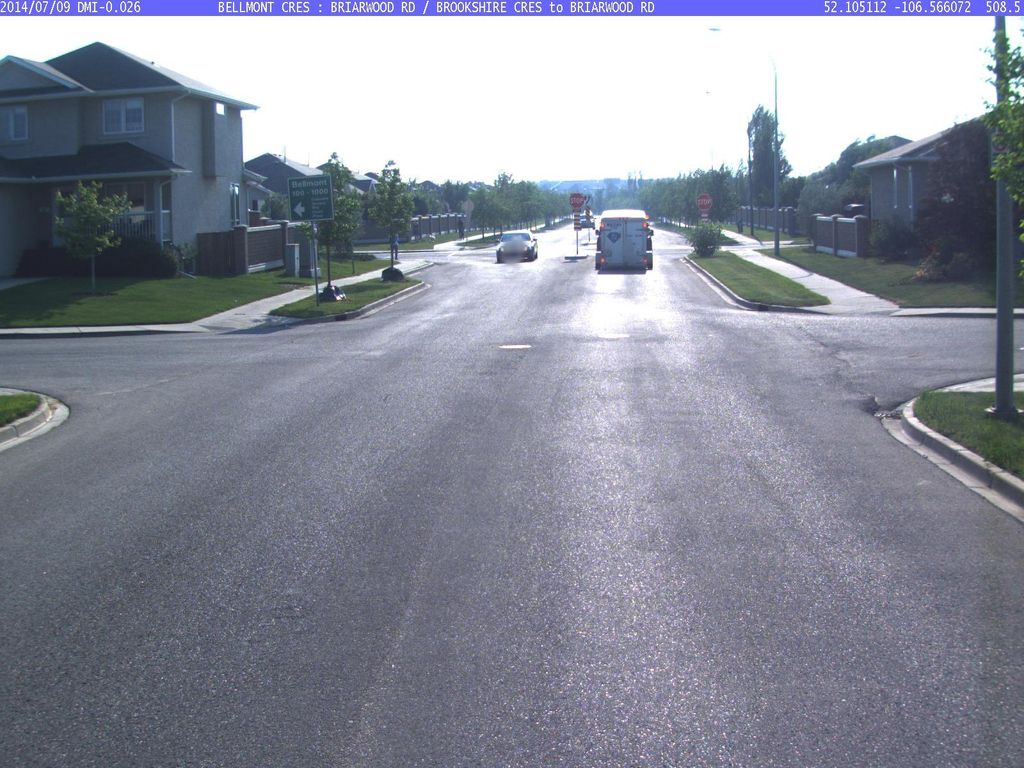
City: saskatoon